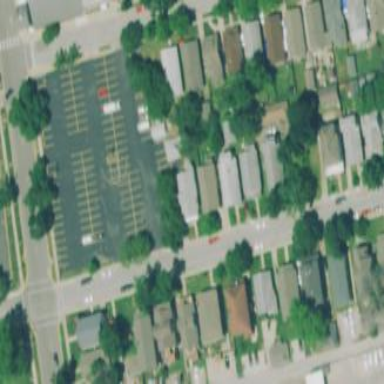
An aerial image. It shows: Parking area.